Question: I am working with a MySQL database in the open-source application ChurchCRM. (schema available here: <URL>
I am trying to get a specific SQL query to work. I want to get a CONCAT of the head of a Family in the format: Family Name, Head and Spouse.
I can currently get the query to give me the Family Name for every Person. I can also get the first name of the Head of Household tacked on after the Family Name, but when I try to grab the Spouse, the query breaks. I can only assume it is due to not every Head having a Spouse, but it doesn't break on a Person not having a Family. Does anyone have a suggestion?
The below query works and gives me 'FamilyName, Head and Head'. If I change 'WHERE spouse.per_fmr_ID = 1 to 2', it breaks. per_fmr_ID is an identifier INT for Family Role which will be 1 for Head of Household, 2 for Spouse, 3 for Child, 4 for Other.
'''
SELECT
CONCAT(per.per_FirstName,' ',per.per_LastName) as 'Name',
CONCAT(fam.fam_Name,', ',
( SELECT head.per_FirstName
FROM person_per AS head
WHERE head.per_fam_ID = per.per_fam_ID && head.per_fmr_ID =1
),' and ',
( SELECT spouse.per_FirstName
FROM person_per AS spouse
WHERE spouse.per_fmr_ID = 1 && spouse.per_fam_ID = per.per_fam_ID
)
) as 'Family Name'
FROM person_per AS per
LEFT JOIN family_fam AS fam ON per.per_fam_ID = fam.fam_ID
'''

showing successful run when Spouse search is doing Head again. As mentioned above if the second subquery checks for per_fmr_ID = 2, the query fails to run.
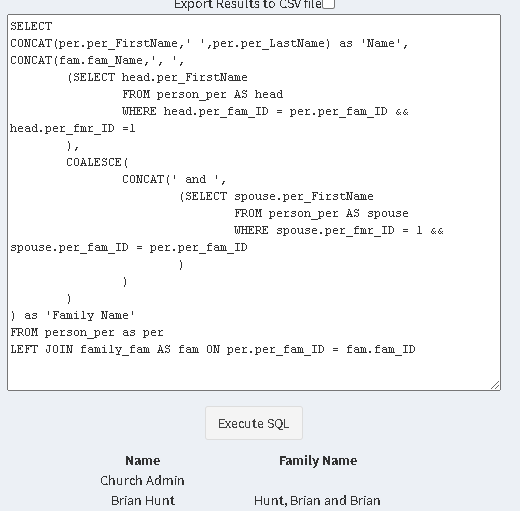
Answer: If "multiple spouses" is the only cause of failure, and if you're on MySQL 8.0, then I'd use 'GROUP_CONCAT()'...
'''
CONCAT(
fam.fam_Name,
', ',
(
SELECT GROUP_CONCAT(per_firstname ORDER BY per_fmr_id SEPARATOR ' and ')
FROM person_per AS heads
WHERE heads.per_fam_ID = per.per_fam_ID
)
)
AS family_name
'''
<URL>